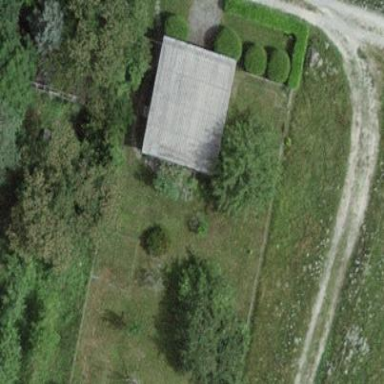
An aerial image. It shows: Shed building.